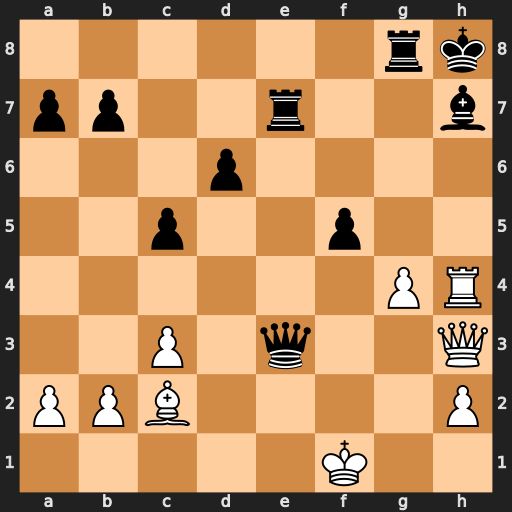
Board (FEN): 6rk/pp2r2b/3p4/2p2p2/6PR/2P1q2Q/PPB4P/5K2
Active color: w
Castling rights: -
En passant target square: -
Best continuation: Rxh7+ Rxh7 Qxe3